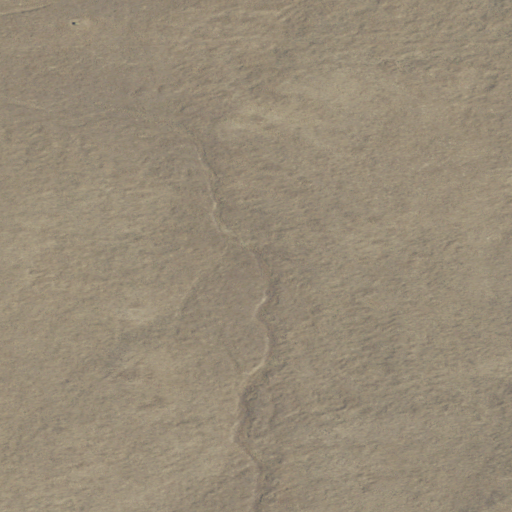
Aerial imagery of valley in Oregon named Well Spring Canyon containing only grassland